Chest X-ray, PA view. Patient: 50 years old, sex M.
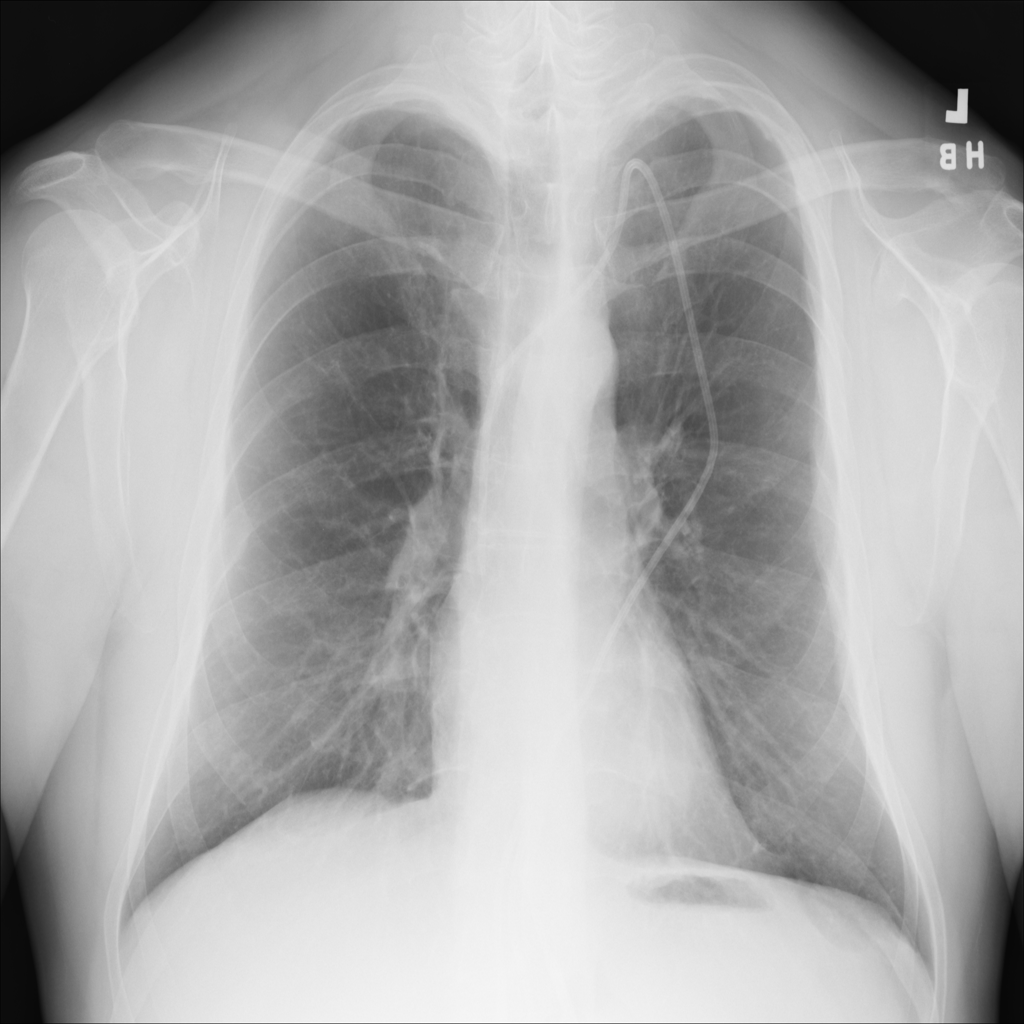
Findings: No Finding